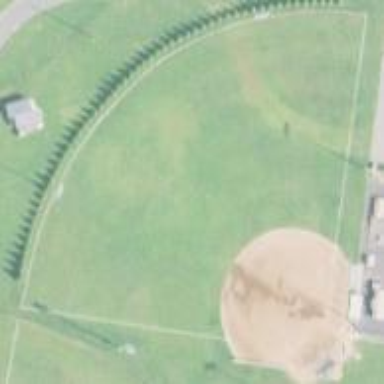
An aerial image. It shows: Baseball pitch for leisure and sports activities.